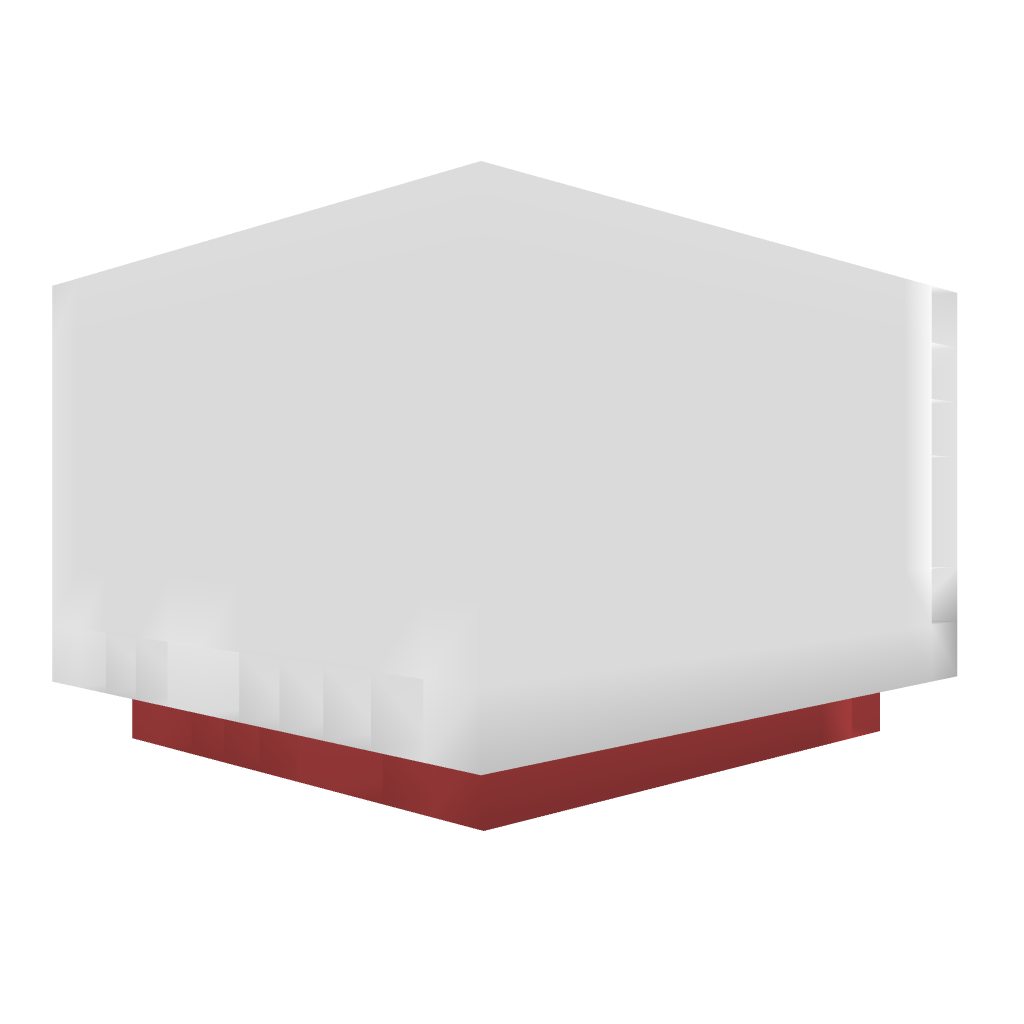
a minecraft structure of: Lavaburn; a small modern house bad low quality